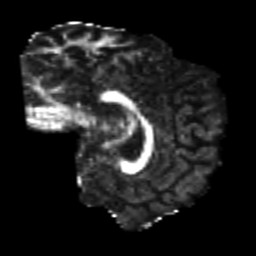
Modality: FA
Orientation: sagittal
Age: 23
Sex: male
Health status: healthy
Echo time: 0.074 s